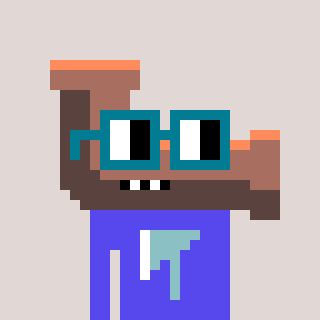
a pixel art character with square dark green glasses, a pipe-shaped head and a computerblue-colored body on a warm background